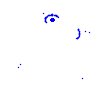
Particle: kaon